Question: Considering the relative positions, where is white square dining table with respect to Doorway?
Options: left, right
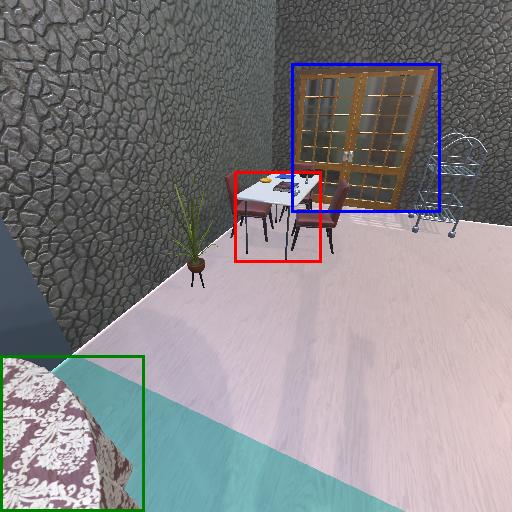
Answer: left